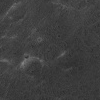
Atmospheric dust classification: not_dusty